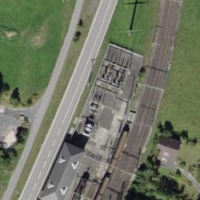
EUNIS habitat code: 57
Species observed at this site:
Falco tinnunculus